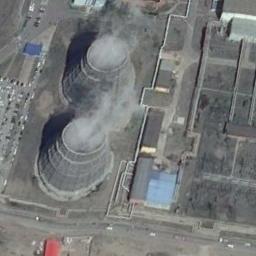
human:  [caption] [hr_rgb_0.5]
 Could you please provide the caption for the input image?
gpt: There are two thermal power stations next to the buildings .

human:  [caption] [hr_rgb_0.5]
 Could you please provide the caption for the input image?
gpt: There are many buildings of different shapes next to the thermal power station .

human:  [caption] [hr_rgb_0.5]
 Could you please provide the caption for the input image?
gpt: There is a factory building in a thermal power station, and two cooling towers are steaming .

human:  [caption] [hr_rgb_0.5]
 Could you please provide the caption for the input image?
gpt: The thermal power station is on the bare land with white mist above .

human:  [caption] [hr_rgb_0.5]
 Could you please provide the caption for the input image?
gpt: There are two chimneys on the thermal power station .